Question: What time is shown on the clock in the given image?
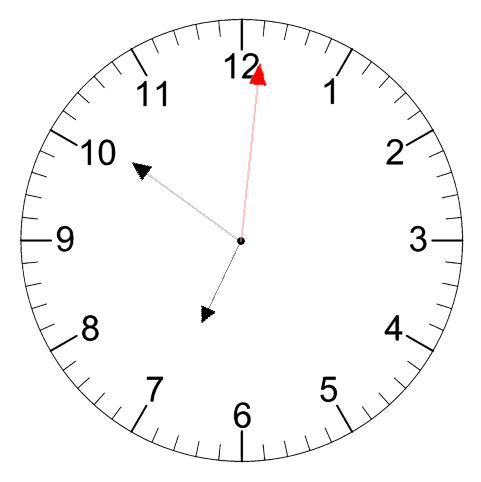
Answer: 06:51:01